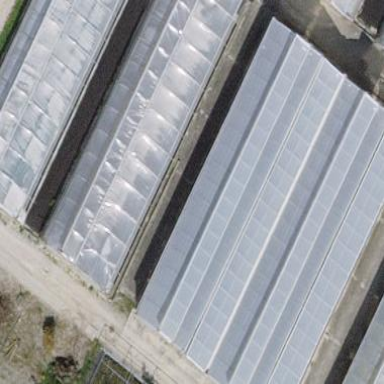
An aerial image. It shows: Greenhouse.